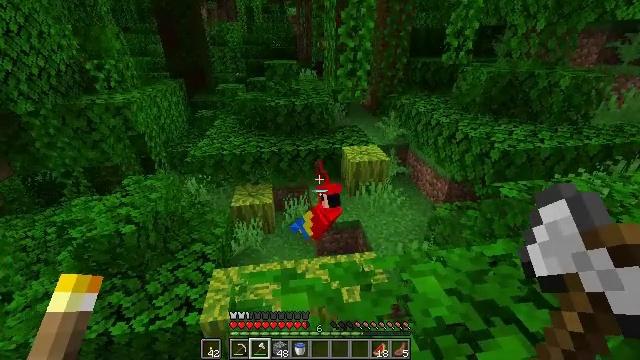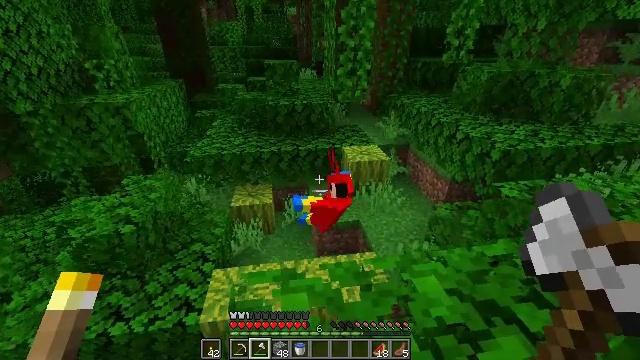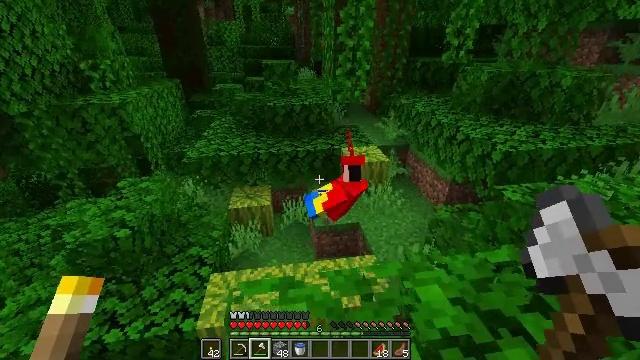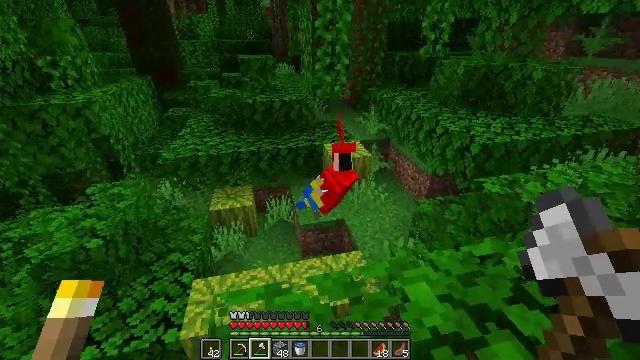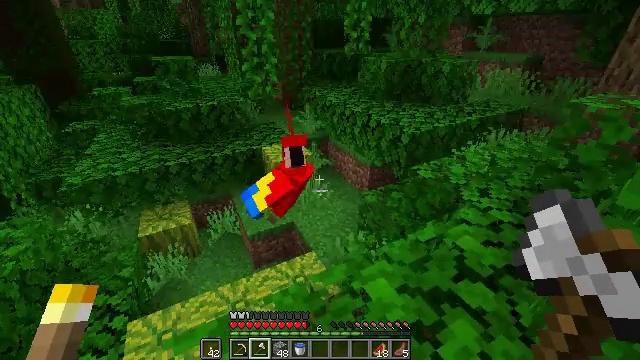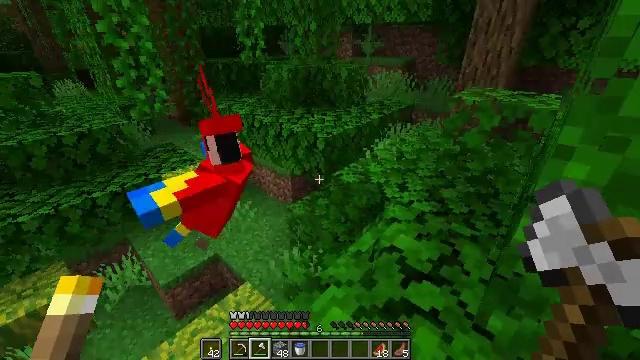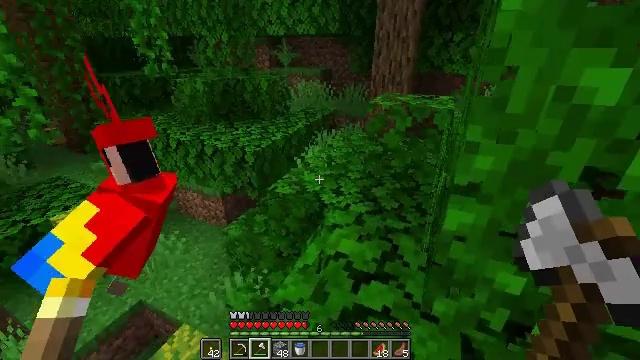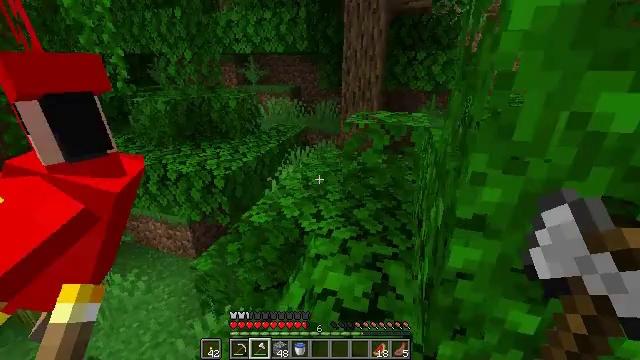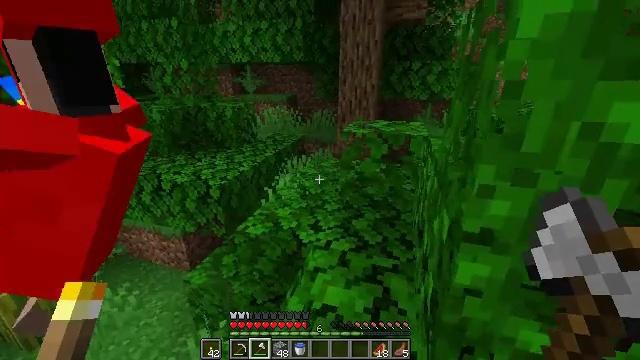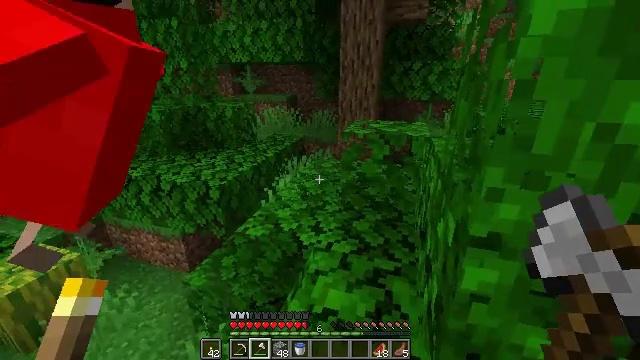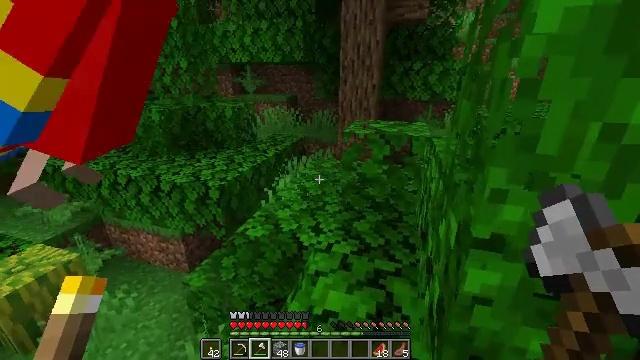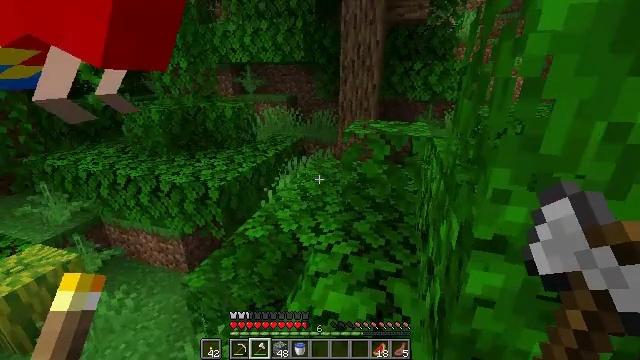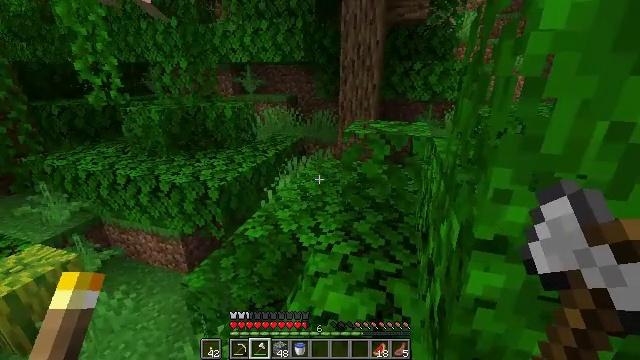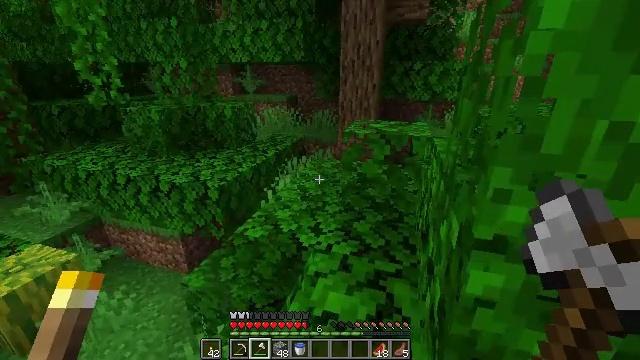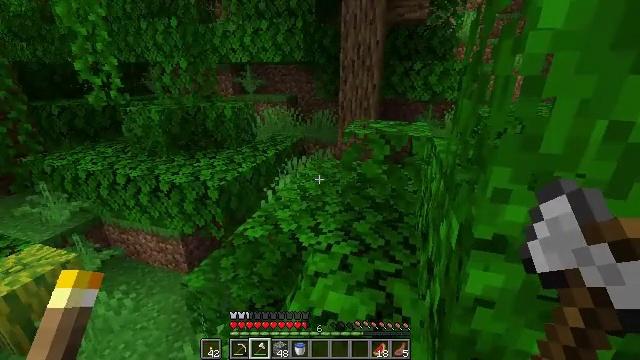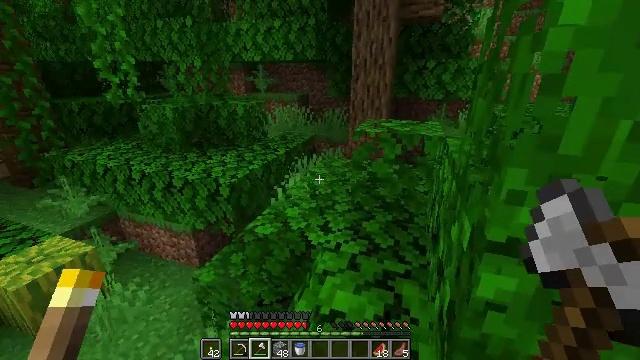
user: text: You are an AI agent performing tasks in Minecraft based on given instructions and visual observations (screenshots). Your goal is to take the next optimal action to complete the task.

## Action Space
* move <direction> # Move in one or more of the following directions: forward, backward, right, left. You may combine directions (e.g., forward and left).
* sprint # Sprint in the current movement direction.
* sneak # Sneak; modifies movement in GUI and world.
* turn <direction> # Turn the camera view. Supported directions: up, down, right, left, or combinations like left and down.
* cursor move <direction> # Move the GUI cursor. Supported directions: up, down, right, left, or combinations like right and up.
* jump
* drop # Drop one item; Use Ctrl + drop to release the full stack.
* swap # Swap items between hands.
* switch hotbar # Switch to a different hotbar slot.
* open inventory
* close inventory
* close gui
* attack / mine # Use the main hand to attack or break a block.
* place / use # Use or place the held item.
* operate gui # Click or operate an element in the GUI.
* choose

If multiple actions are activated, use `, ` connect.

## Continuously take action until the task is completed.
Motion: motion action
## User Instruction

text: Hunt a chicken.
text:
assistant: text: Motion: no_op
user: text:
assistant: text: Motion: move forward
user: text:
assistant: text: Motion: move forward, turn right and down
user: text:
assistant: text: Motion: move forward, turn right
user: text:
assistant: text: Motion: move forward, turn right and up
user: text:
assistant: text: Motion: move forward, turn right and up
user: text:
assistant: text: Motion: turn right and up
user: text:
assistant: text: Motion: turn up
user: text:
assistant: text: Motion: no_op
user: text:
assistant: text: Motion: no_op
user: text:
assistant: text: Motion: no_op
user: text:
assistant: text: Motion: no_op
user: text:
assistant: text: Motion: no_op
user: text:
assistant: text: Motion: no_op
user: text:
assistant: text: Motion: turn left
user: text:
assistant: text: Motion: turn left
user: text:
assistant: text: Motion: move forward
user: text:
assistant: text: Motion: move forward, sprint
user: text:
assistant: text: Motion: move forward, sprint
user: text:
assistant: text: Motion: move forward, sprint, turn right
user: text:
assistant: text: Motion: move forward, sprint, turn right and up
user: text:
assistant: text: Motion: move forward, sprint, turn right
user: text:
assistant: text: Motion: move forward, sprint, turn right
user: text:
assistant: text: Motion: move forward, sprint, turn right
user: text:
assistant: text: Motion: move forward, sprint, turn right
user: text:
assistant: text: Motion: move forward, sprint, turn right, jump
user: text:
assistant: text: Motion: move forward, sprint, jump
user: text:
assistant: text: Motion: move forward, sprint, jump
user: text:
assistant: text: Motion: move forward, sprint, jump
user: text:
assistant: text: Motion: move forward, sprint, turn right and down, jump